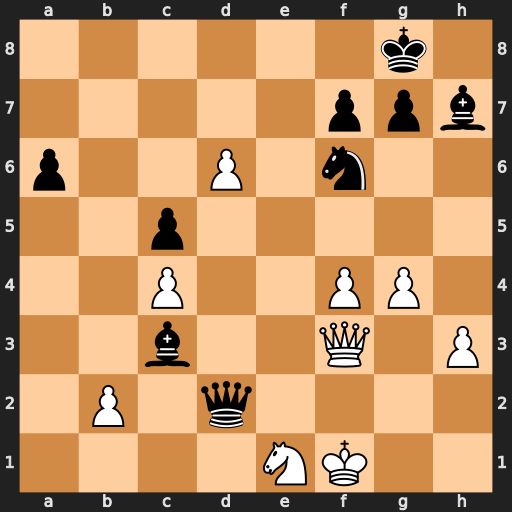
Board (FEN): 6k1/5ppb/p2P1n2/2p5/2P2PP1/2b2Q1P/1P1q4/4NK2
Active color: w
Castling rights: -
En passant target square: -
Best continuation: Qa8+ Ne8 Qxe8#